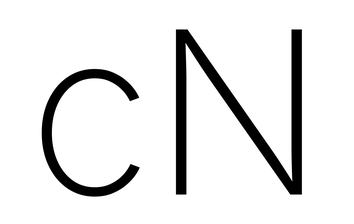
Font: Inter_ExtraLight